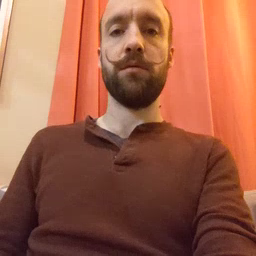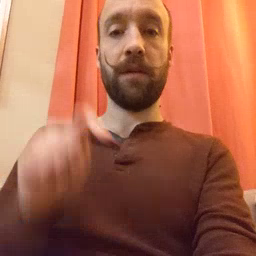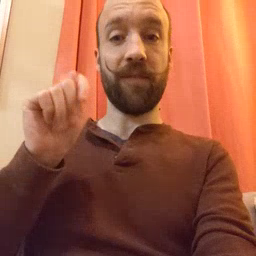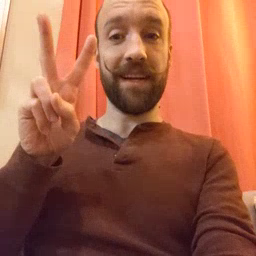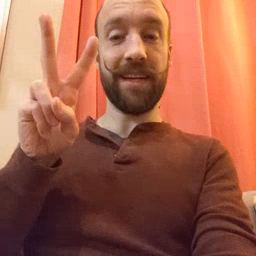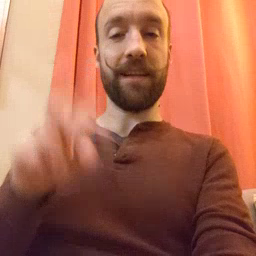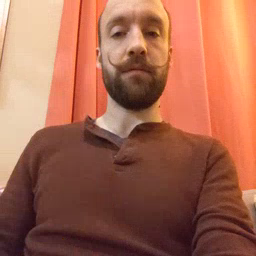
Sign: TV